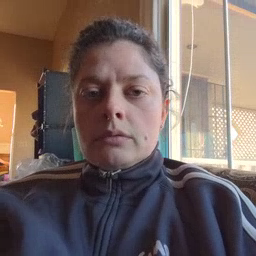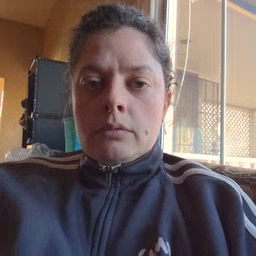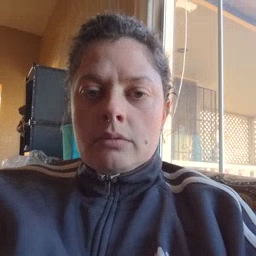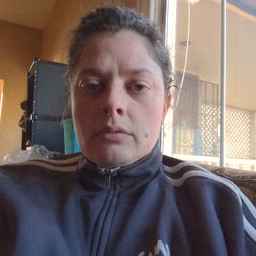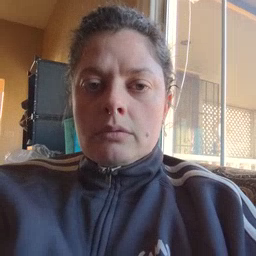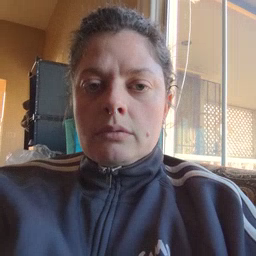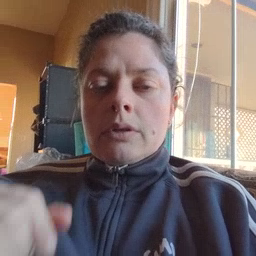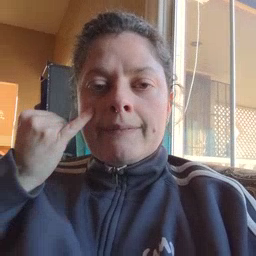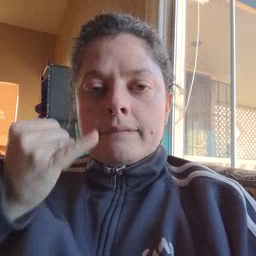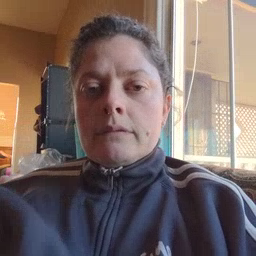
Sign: if